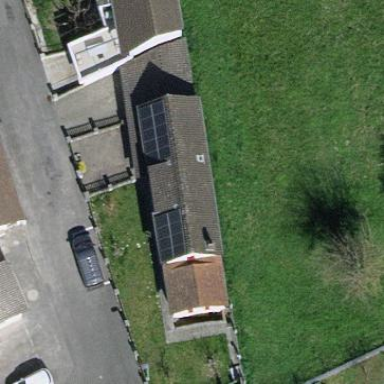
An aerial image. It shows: Gabled roofed house.